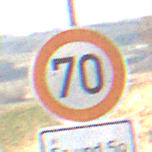
Verkehrszeichen: Geschwindigkeit70
Zusatzzeichen unten: ZeitangabenMitBeschraenkungAufWochentage8
Umgebung: Outdoor, Nature
Tageszeit: MorningAfternoon
Wetter: PartlyCloudy
Licht: Natural
Jahreszeit: NotSpecified
Kontrast: HighContrast